Chest X-ray:
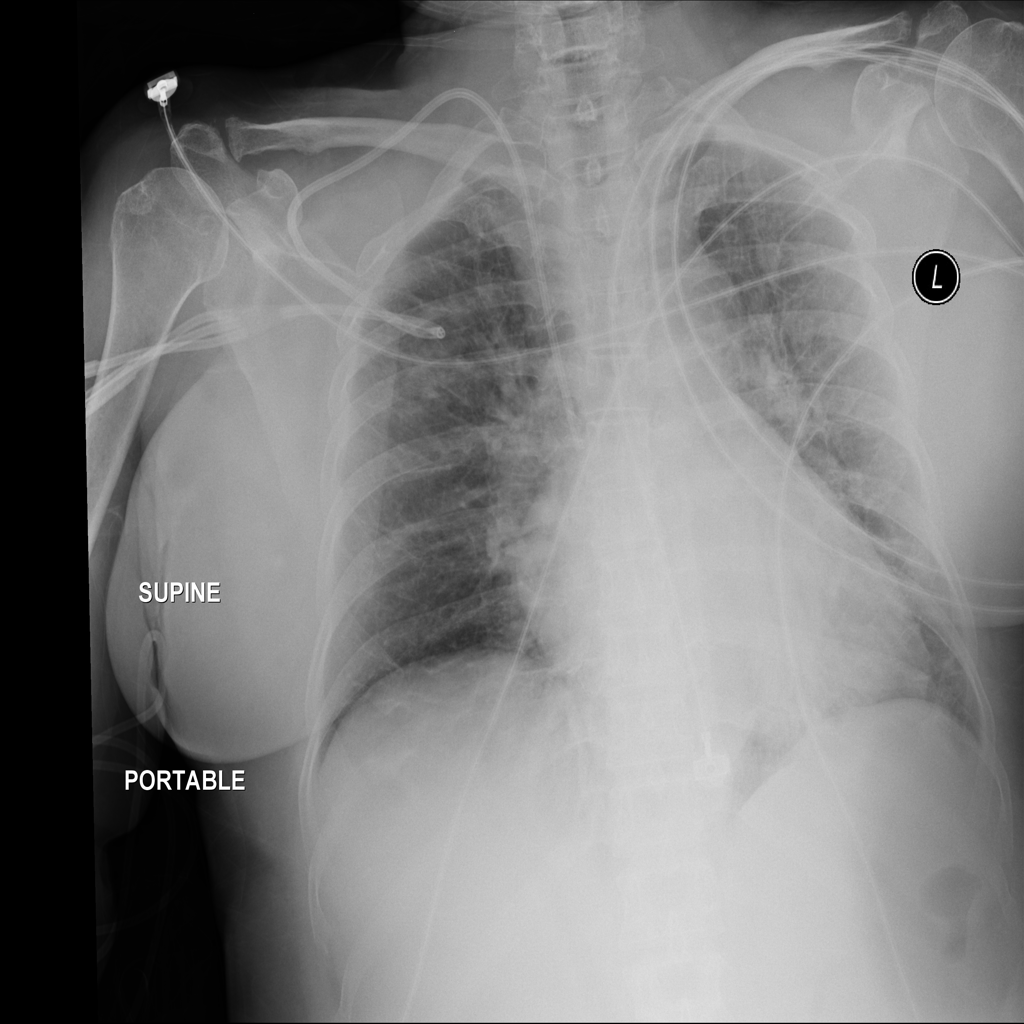
Findings: Cardiomegaly, Consolidation, Effusion
No abnormal finding: no